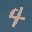
Label: 4